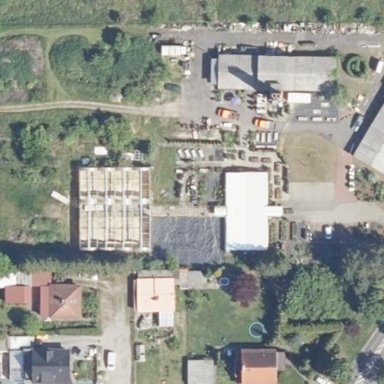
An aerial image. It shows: Plant nursery.